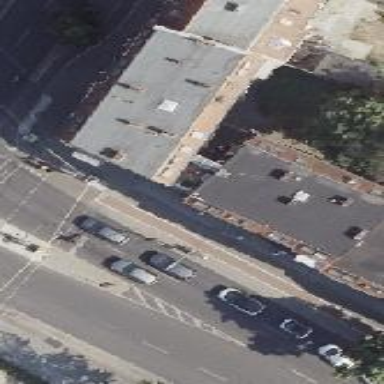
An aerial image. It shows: Building with apartments featuring unique double saltbox roof shape.